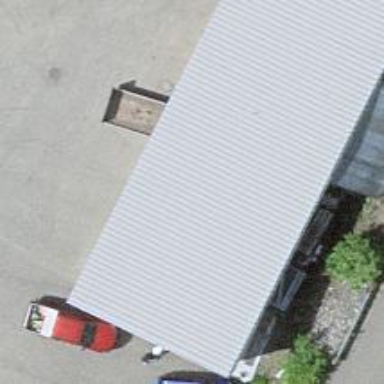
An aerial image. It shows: View of roof of building.